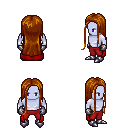
a pixel art fantasy rpg character, male body template, dark elf, purple skin, red cape, red pants, brunette extra-long hairstyle, metal gloves, metal boots, four views (front, back, left, right), 2x2 character sprite sheet, small pixel art, hard edges, no anti-aliasing